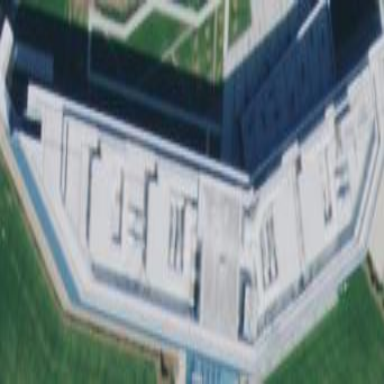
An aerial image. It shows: Office building.